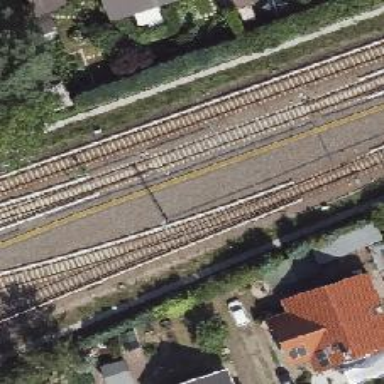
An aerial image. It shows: Railway switch with turnout to the right.